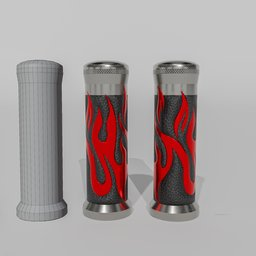
Label: mechanical